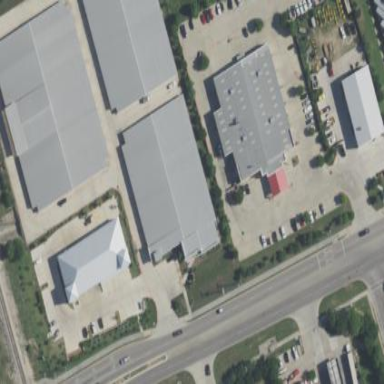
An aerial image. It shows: Storage rental shop.